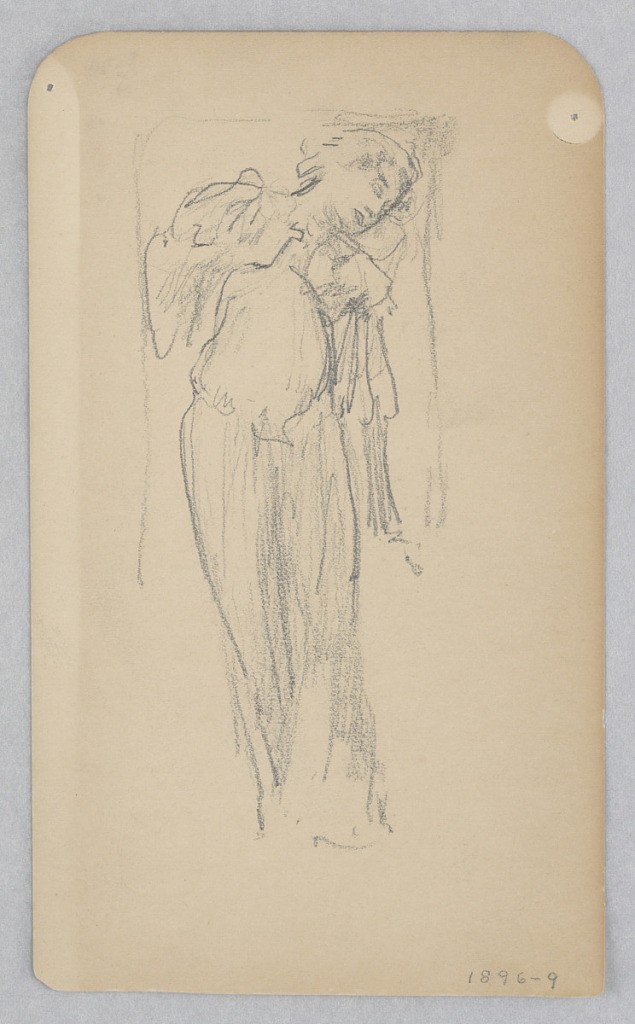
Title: Study for a dancing woman, “Moods to Music,” Mendelssohn Glee Club, New York, NY
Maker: Robert Frederick Blum, American, 1857–1903
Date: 1893–1895
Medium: Pastel crayon on wove paper
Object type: Drawing
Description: Sketch of a female figure dancing.